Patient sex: M
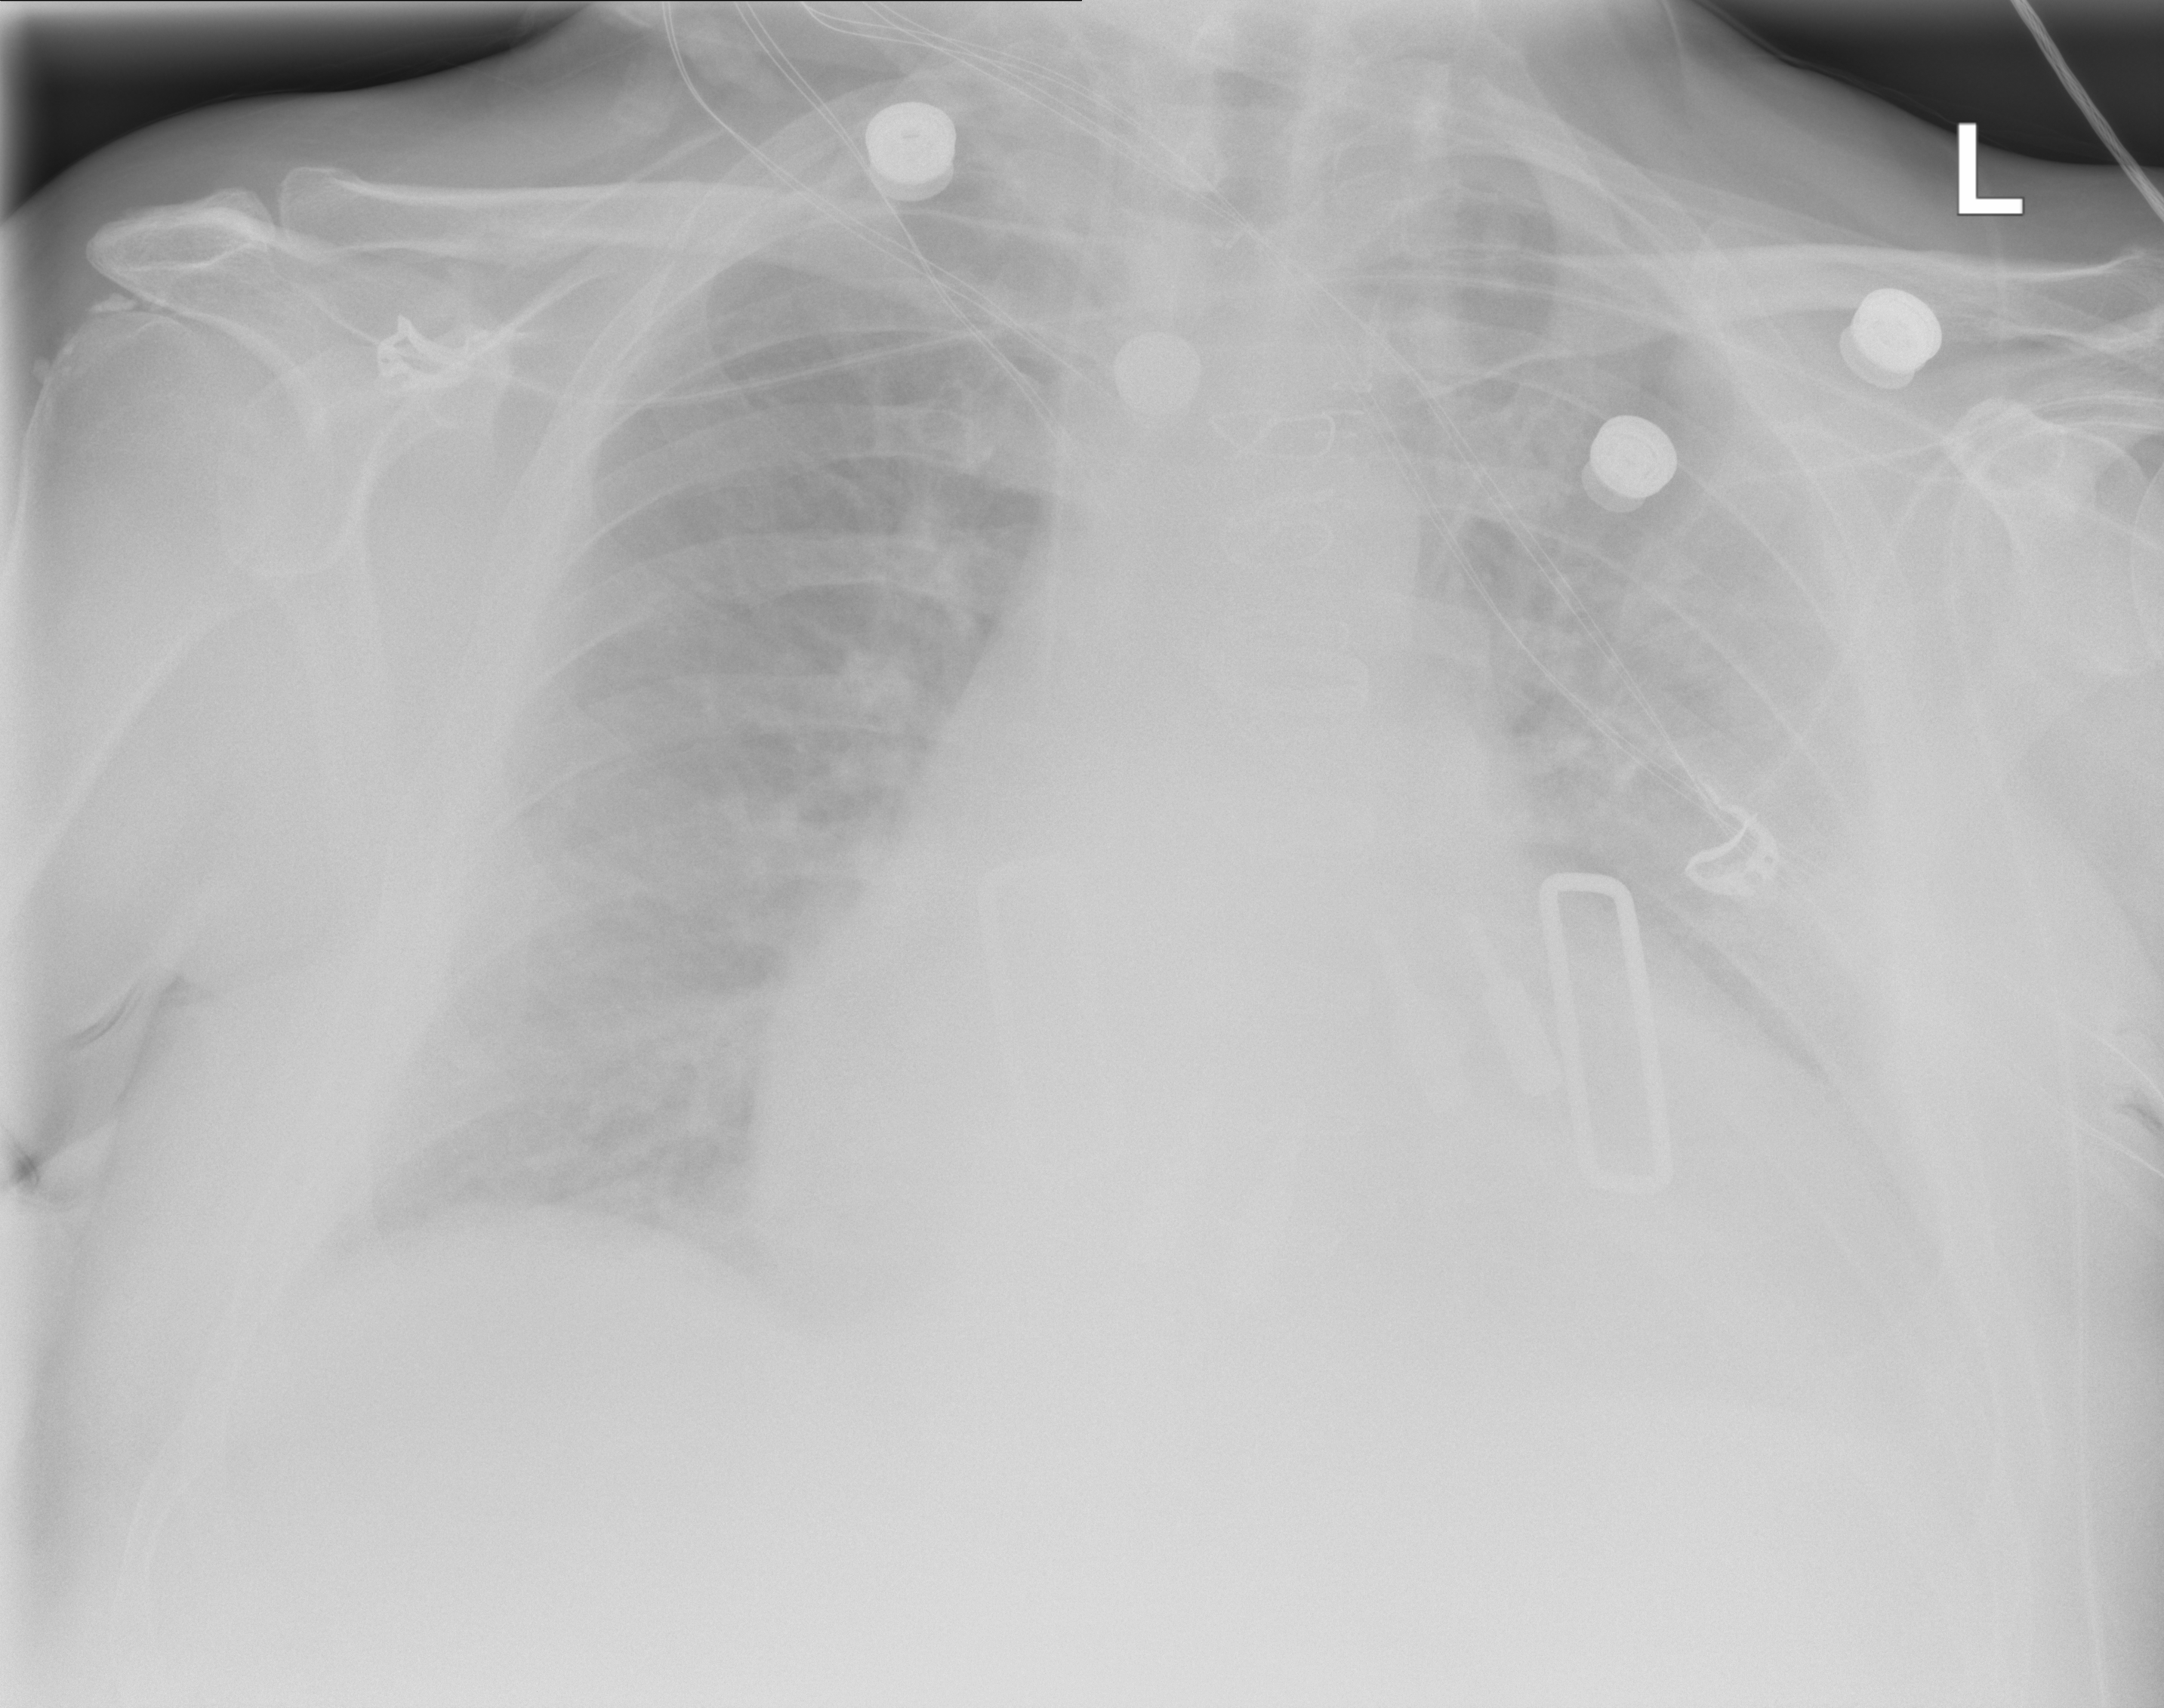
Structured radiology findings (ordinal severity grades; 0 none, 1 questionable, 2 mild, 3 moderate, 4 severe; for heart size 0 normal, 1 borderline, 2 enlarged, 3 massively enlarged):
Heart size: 3
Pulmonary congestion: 2
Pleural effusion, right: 0
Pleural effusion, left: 2
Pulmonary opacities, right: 2
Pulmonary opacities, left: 2
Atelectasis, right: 0
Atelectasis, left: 2